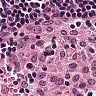
Metastatic tissue present: no